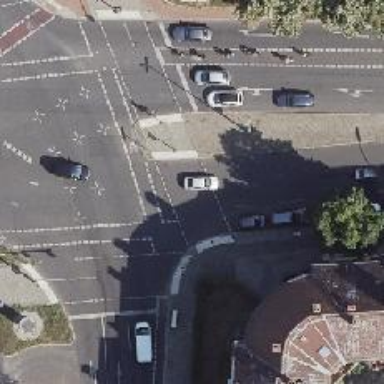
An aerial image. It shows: Asphalt footway with crossing equipped with traffic signals.